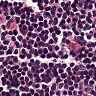
Metastatic tissue present: no